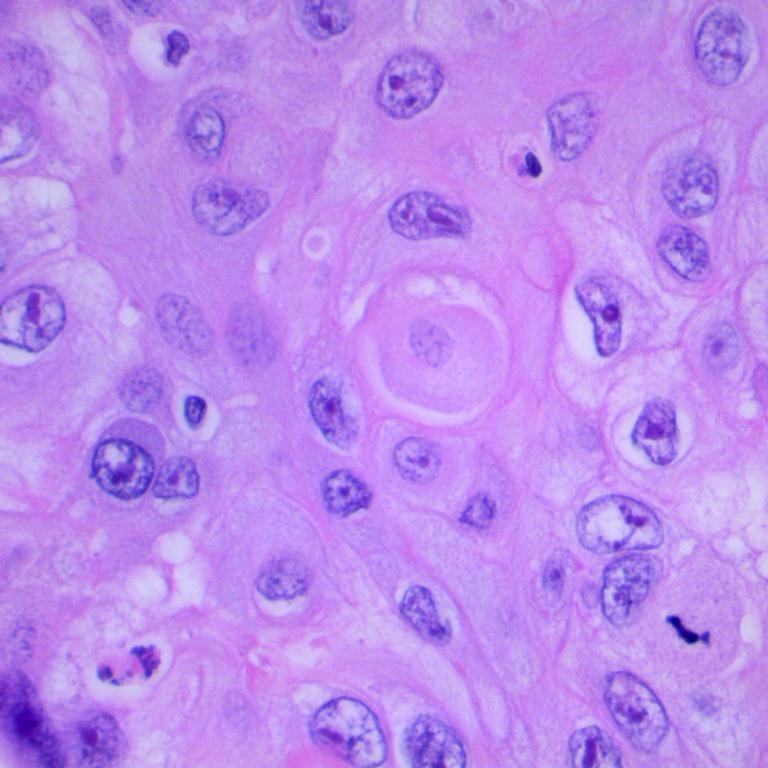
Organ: lung
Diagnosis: squamous carcinomas